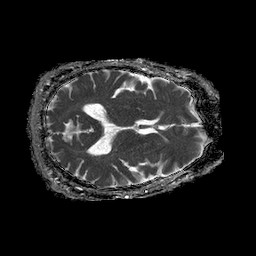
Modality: ADC
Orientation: axial
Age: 69
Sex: male
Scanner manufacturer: philips
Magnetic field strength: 1.5 T
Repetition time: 4.6 s
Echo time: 0.08941 s